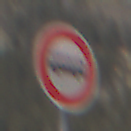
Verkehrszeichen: VerbotKraftomnibusse
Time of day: Midday
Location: Outdoor (Nature)
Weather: PartlyCloudy
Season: NotSpecified
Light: Natural